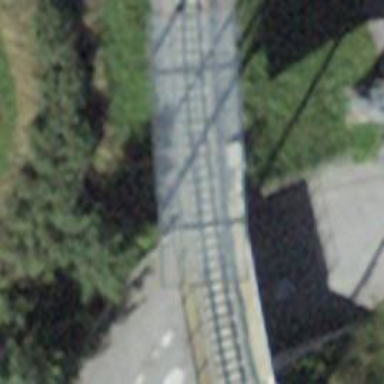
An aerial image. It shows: Narrow-gauge railway bridge with electrified contact lines over single track.